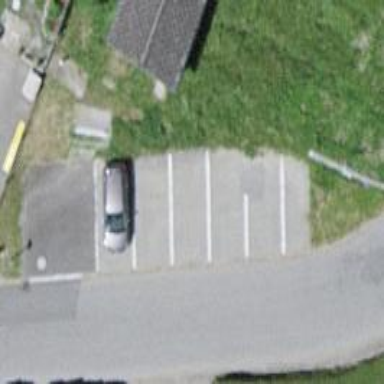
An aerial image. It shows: Parking area.